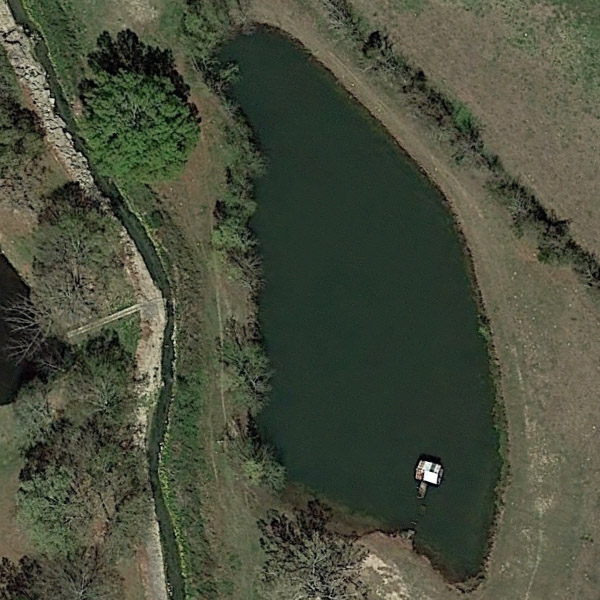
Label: Pond